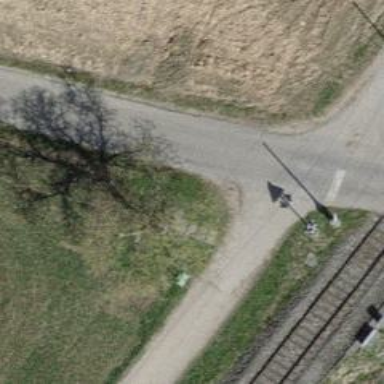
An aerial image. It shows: Bench.